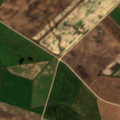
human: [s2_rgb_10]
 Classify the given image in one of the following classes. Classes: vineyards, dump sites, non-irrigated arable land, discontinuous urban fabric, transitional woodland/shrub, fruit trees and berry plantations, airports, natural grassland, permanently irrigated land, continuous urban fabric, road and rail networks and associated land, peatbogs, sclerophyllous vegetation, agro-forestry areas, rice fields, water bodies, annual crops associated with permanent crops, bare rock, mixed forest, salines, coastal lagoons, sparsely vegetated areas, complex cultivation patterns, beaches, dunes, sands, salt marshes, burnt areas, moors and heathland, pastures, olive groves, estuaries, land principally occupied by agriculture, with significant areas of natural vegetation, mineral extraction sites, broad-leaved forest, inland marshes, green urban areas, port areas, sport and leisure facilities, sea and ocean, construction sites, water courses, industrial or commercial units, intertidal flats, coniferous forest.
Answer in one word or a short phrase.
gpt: non-irrigated arable land, fruit trees and berry plantations